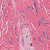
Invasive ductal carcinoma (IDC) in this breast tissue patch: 1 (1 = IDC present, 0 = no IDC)